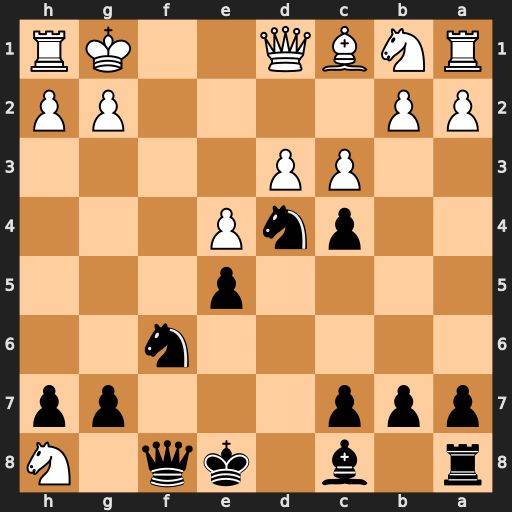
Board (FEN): r1b1kq1N/ppp3pp/5n2/4p3/2pnP3/2PP4/PP4PP/RNBQ2KR
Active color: b
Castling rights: q
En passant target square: -
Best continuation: Bg4 Qf1 Ne2+